Question: Why cannot I load the file with the following code in spark-shell
'''
import org.apache.spark.sql.types._
import org.apache.spark.sql.Encoder import org.apache.spark.sql.Encoders
import org.apache.spark.sql.expressions.Aggregator
case class Data(i: Int)
val customSummer = new Aggregator[Data, Int, Int] {
def zero: Int = 0
def reduce(b: Int, a: Data): Int = b + a.i
def merge(b1: Int, b2: Int): Int = b1 + b2
def finish(r: Int): Int = r
}.toColumn()
'''
The error:
'''
<console>:47: error: object creation impossible, since:
it has 2 unimplemented members.
/** As seen from <$anon: org.apache.spark.sql.expressions.Aggregator[Data,Int,Int]>, the missing signatures are as follows.
* For convenience, these are usable as stub implementations.
*/
def bufferEncoder: org.apache.spark.sql.Encoder[Int] = ???
def outputEncoder: org.apache.spark.sql.Encoder[Int] = ???
val customSummer = new Aggregator[Data, Int, Int] {
'''
: @user8371915's solution works. But the following script cannot be loaded with a different error. I used ':load script.sc' in the spark-shell.
'''
import org.apache.spark.sql.expressions.Aggregator
class MyClass extends Aggregator
'''
Error:
'''
loading ./script.sc...
import org.apache.spark.sql.expressions.Aggregator
<console>:11: error: not found: type Aggregator
class MyClass extends Aggregator
'''
(2017-12-03): it doesn't seem to work within Zeppelin, either.

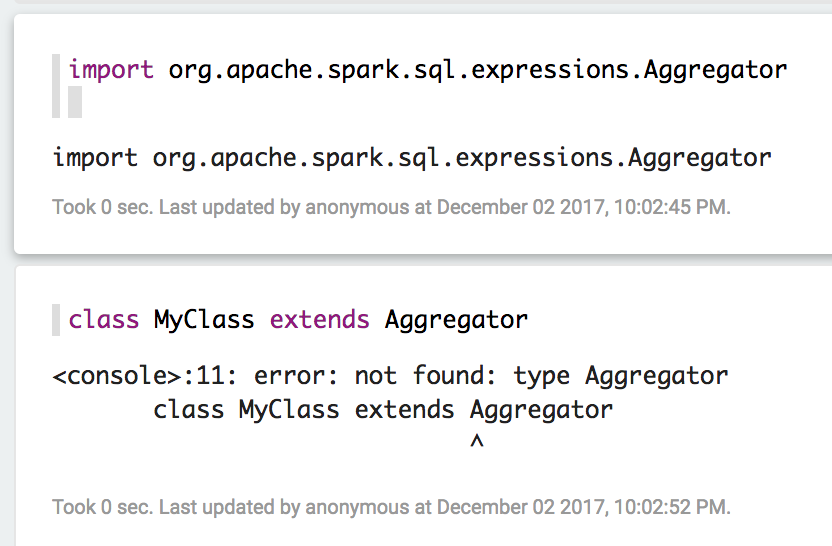
Answer: As per error message you didn't implement 'bufferEncoder' and 'outputEncoder'. Please check <URL> for the list of 'abstract' methods that have to be implemented.
These two should suffice:
'''
def bufferEncoder: Encoder[Int] = Encoders.scalaInt
def outputEncoder: Encoder[Int] = Encoders.scalaInt
'''